Question: I am using RadScheduler timeline view.
Please find an attached telerik demo screenshot. Is it possible to show a resource title in timeline view?

Thanks,
Anders
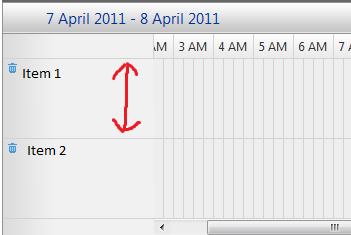
Answer: Hi some how I managed to get the wrong question: here is a full description and answer to my orignal problem:
<URL>